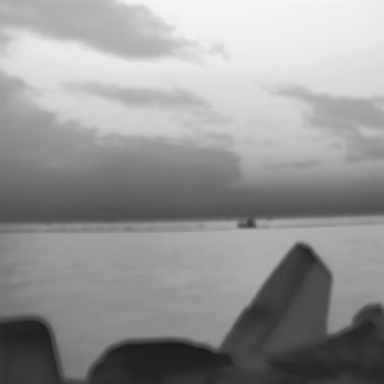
There is a bulk_carrier in the infrared image.